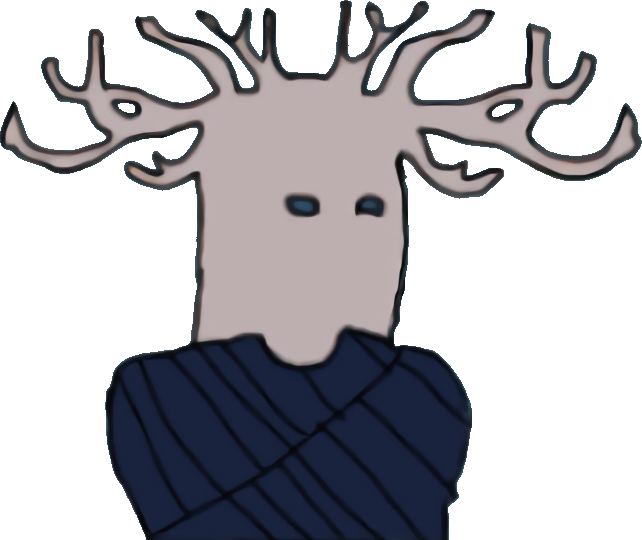
Label: 5_Trad_Wife